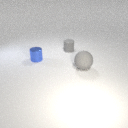
small blue metal cylinder to the left of small gray rubber cylinder